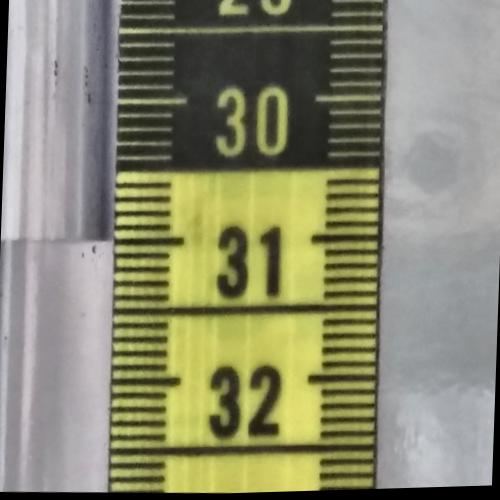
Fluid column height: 31.0 cm